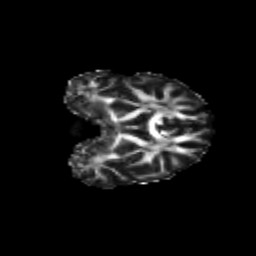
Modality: FA
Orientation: coronal
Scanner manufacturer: siemens
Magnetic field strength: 3 T
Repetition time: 9.2 s
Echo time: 0.084 s